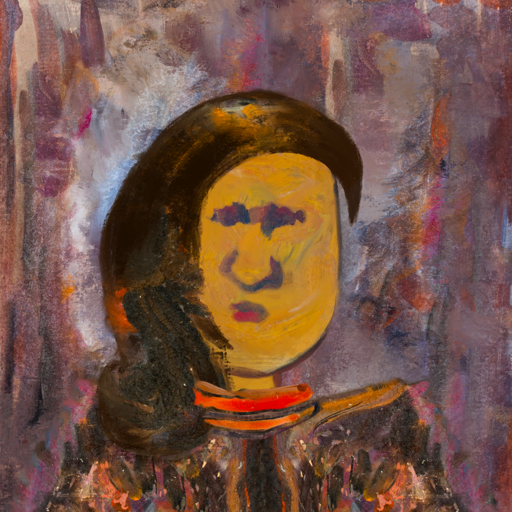
Background: Hypocrite, Head And Neck Front: After_Raid, Face Front: In_The_Sun, Bust: Gypsy_Queen, Hair Front: Gypsy_Queen, Head Accessory: Blank, Second Necklace: Blank, Necklace: Experience, Baby: Blank